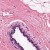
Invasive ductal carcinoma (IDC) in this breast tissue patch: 0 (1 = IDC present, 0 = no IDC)